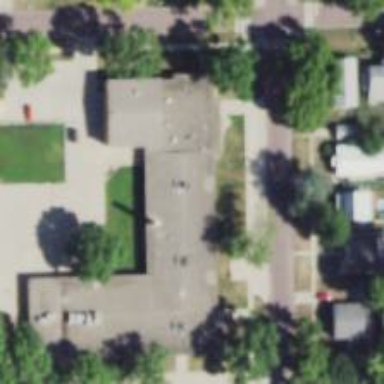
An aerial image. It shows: School.